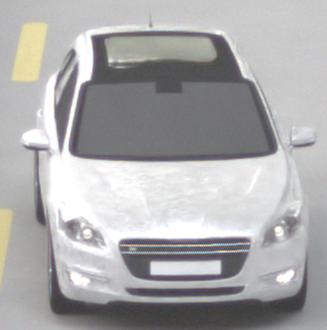
Make: Peugeot
Model: 508 SW 120 VTi
Detailed model: 508 (I) SW
Model produced from: 2011/03
Model produced until: 2014/05
Doors: 5
Color: white
Road condition: dry road
Daytime: morning or afternoon
Contrast: low contrast